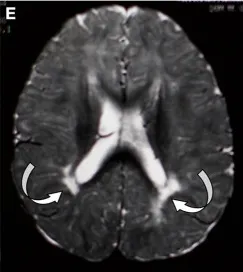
Patient 2 (D-F) Axial FLAIR and axial T2 images through the centrum semiovale and ventricles performed at 1, 2, and 4 years of age, respectively. Arrows indicate bilateral periventricular white matter thinning and hyperintensity, predominantly in the periatrial region.
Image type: radiology (mri)